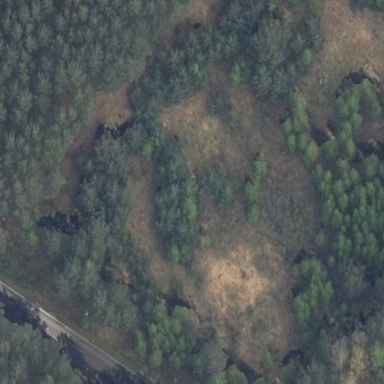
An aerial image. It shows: Patch of scrub vegetation.